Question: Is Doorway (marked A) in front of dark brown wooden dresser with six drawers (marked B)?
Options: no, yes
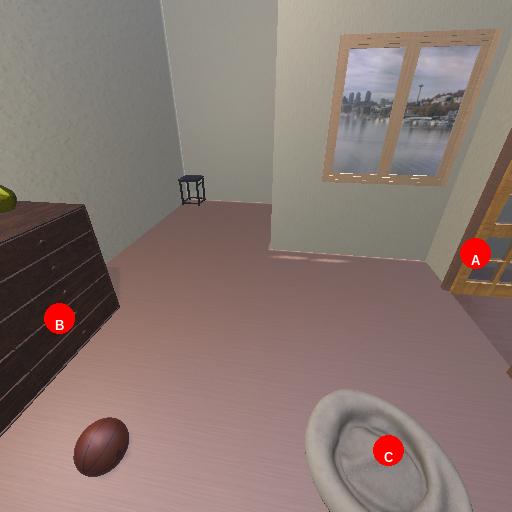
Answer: no